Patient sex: M
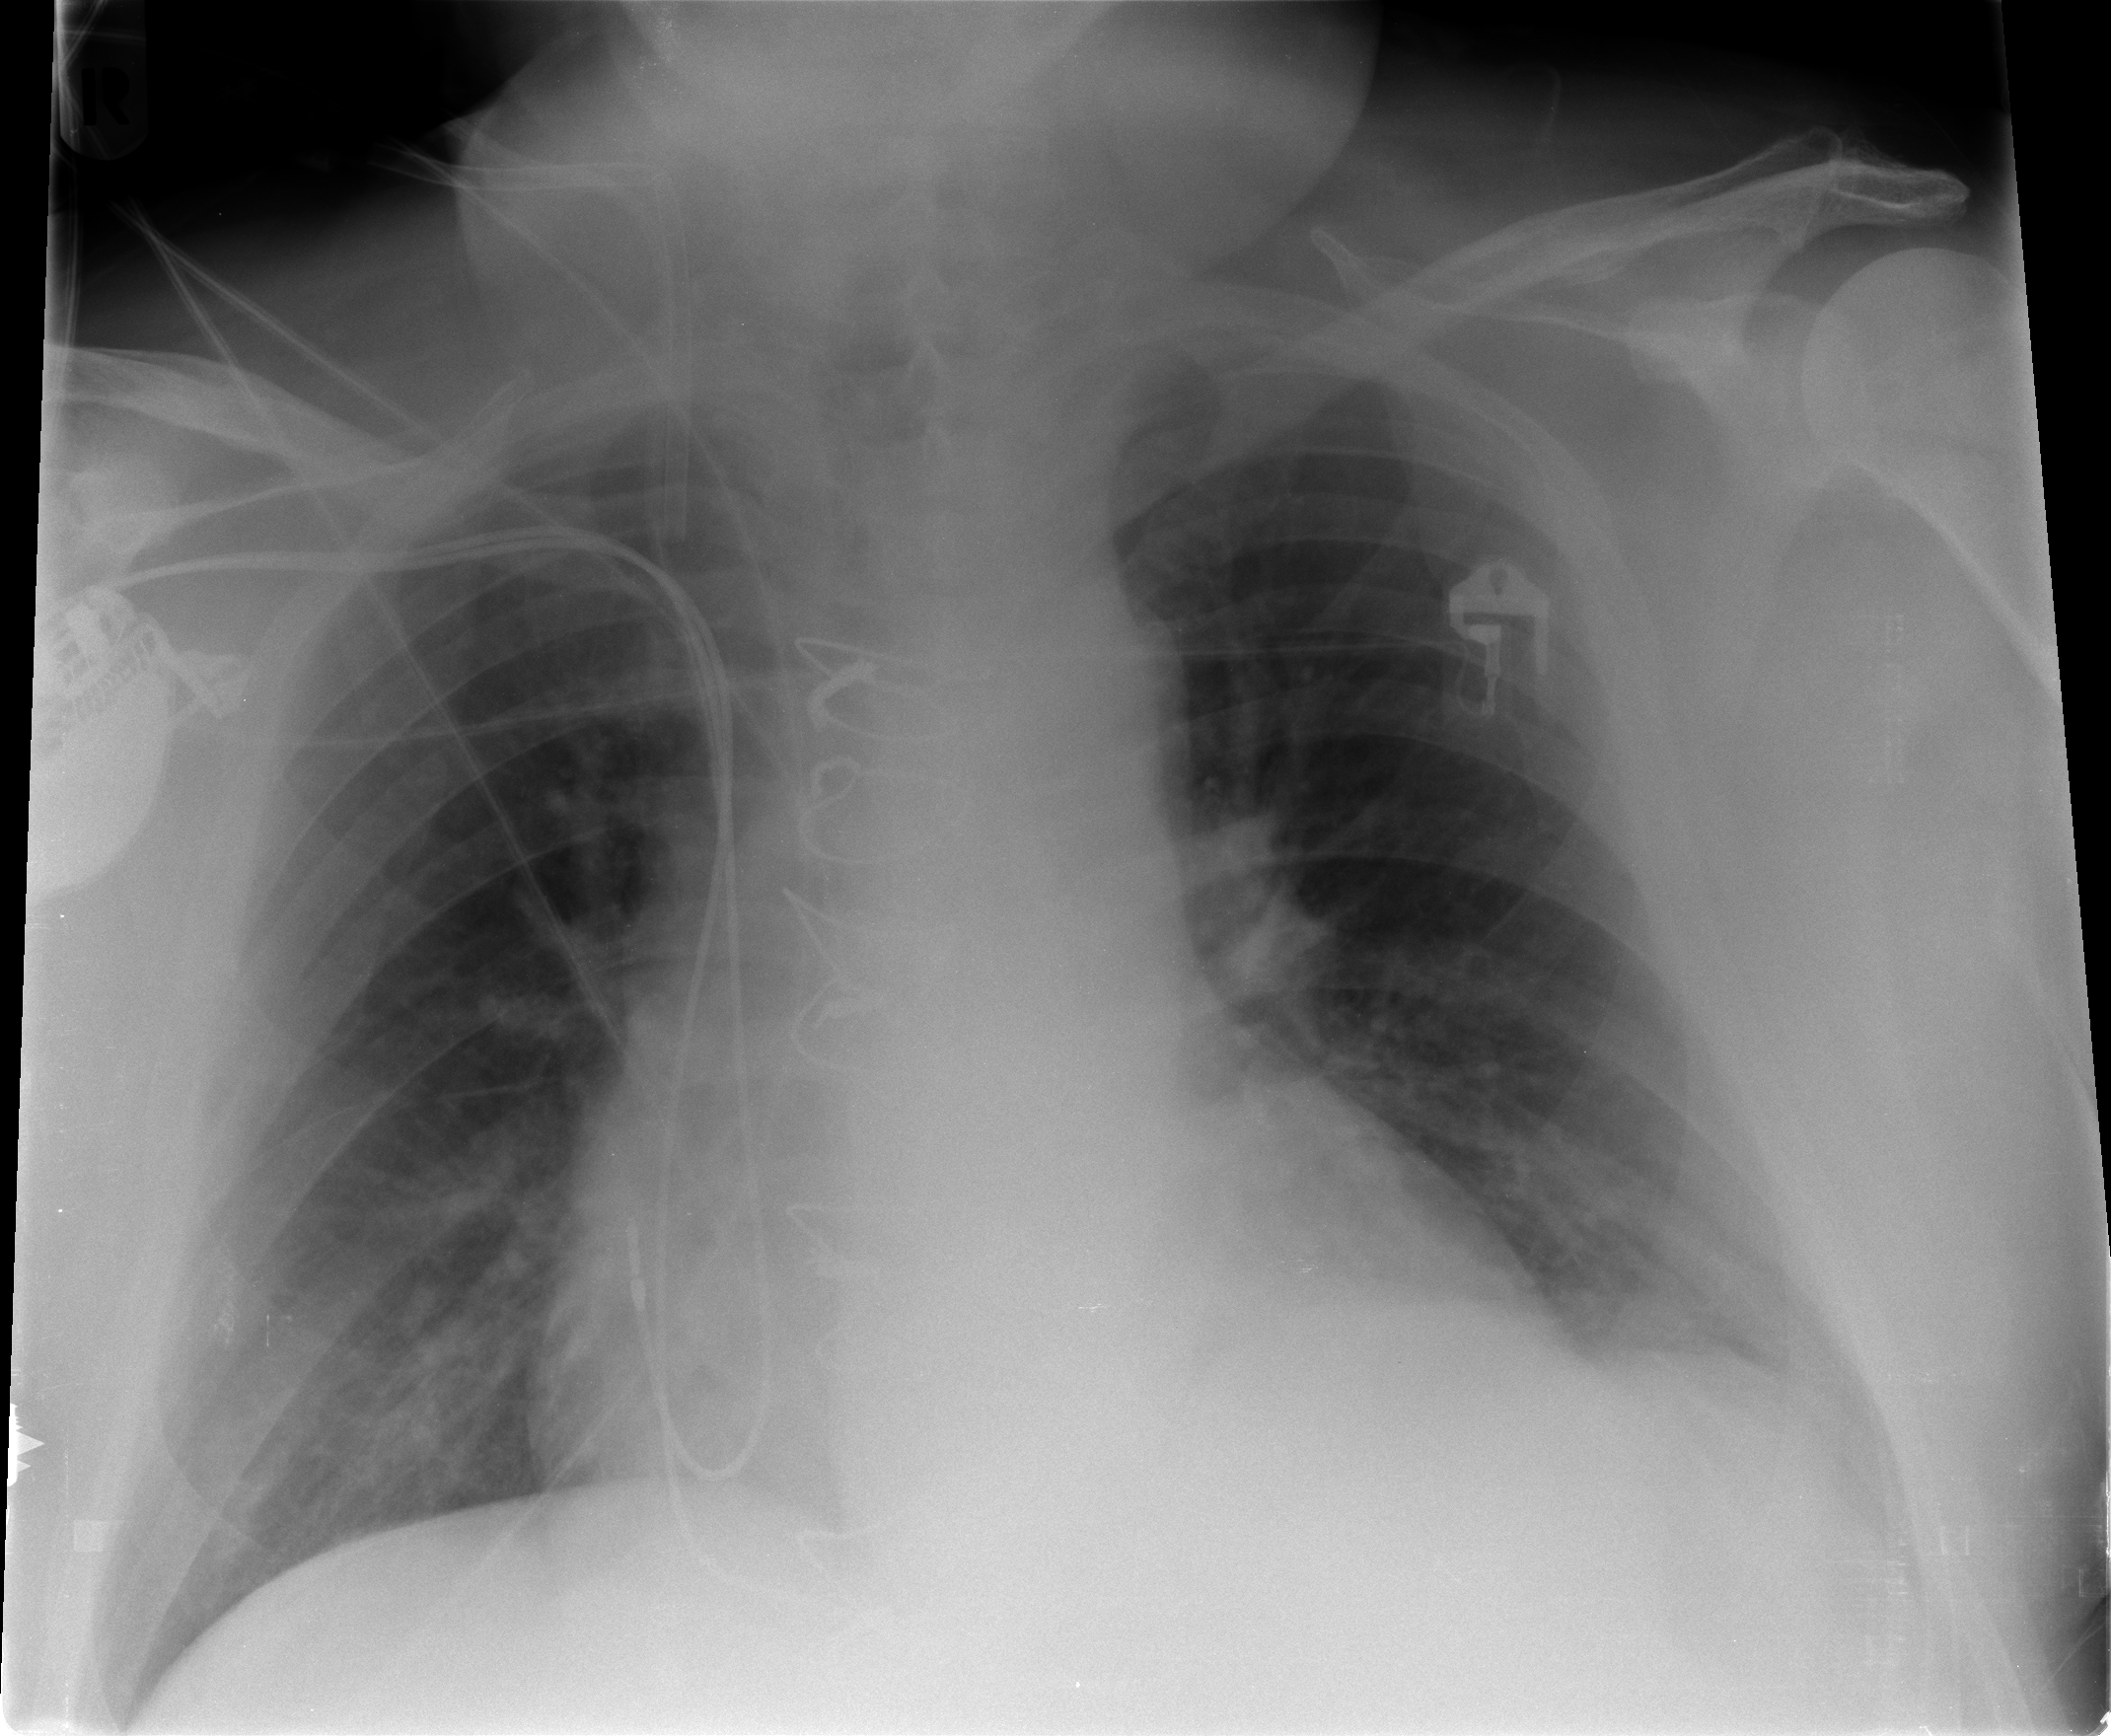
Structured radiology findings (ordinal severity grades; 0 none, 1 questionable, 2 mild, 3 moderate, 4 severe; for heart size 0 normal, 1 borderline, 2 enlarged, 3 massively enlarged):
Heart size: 2
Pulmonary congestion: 1
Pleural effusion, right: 0
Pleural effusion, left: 2
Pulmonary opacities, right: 0
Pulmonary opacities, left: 0
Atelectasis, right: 0
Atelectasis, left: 2